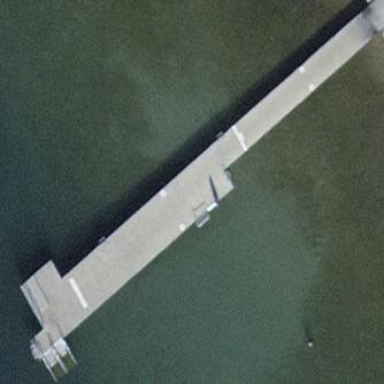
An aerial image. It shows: Man-made pier.